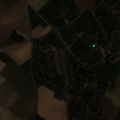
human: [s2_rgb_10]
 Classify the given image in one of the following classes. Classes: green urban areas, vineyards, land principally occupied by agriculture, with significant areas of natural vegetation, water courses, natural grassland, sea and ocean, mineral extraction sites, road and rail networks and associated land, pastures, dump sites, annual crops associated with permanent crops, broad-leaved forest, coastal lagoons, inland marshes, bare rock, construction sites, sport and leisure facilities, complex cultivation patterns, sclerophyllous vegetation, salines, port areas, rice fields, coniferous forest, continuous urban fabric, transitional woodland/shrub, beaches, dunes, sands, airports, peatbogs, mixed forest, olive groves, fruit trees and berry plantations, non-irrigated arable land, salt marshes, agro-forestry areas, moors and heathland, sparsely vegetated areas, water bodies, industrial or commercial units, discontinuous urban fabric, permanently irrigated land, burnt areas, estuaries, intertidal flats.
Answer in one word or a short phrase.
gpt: discontinuous urban fabric, non-irrigated arable land, pastures